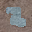
Label: 2